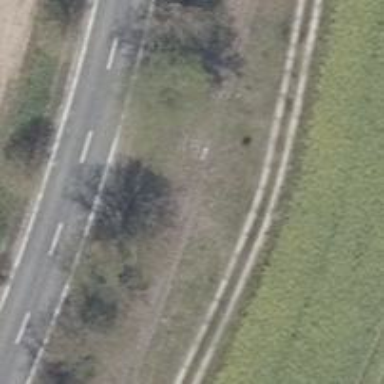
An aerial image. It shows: Row of trees in natural setting.